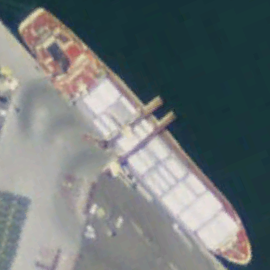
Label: civil